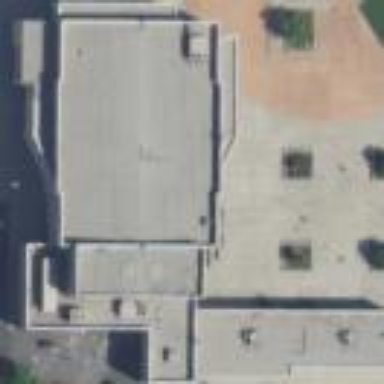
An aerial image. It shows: School building.